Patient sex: M
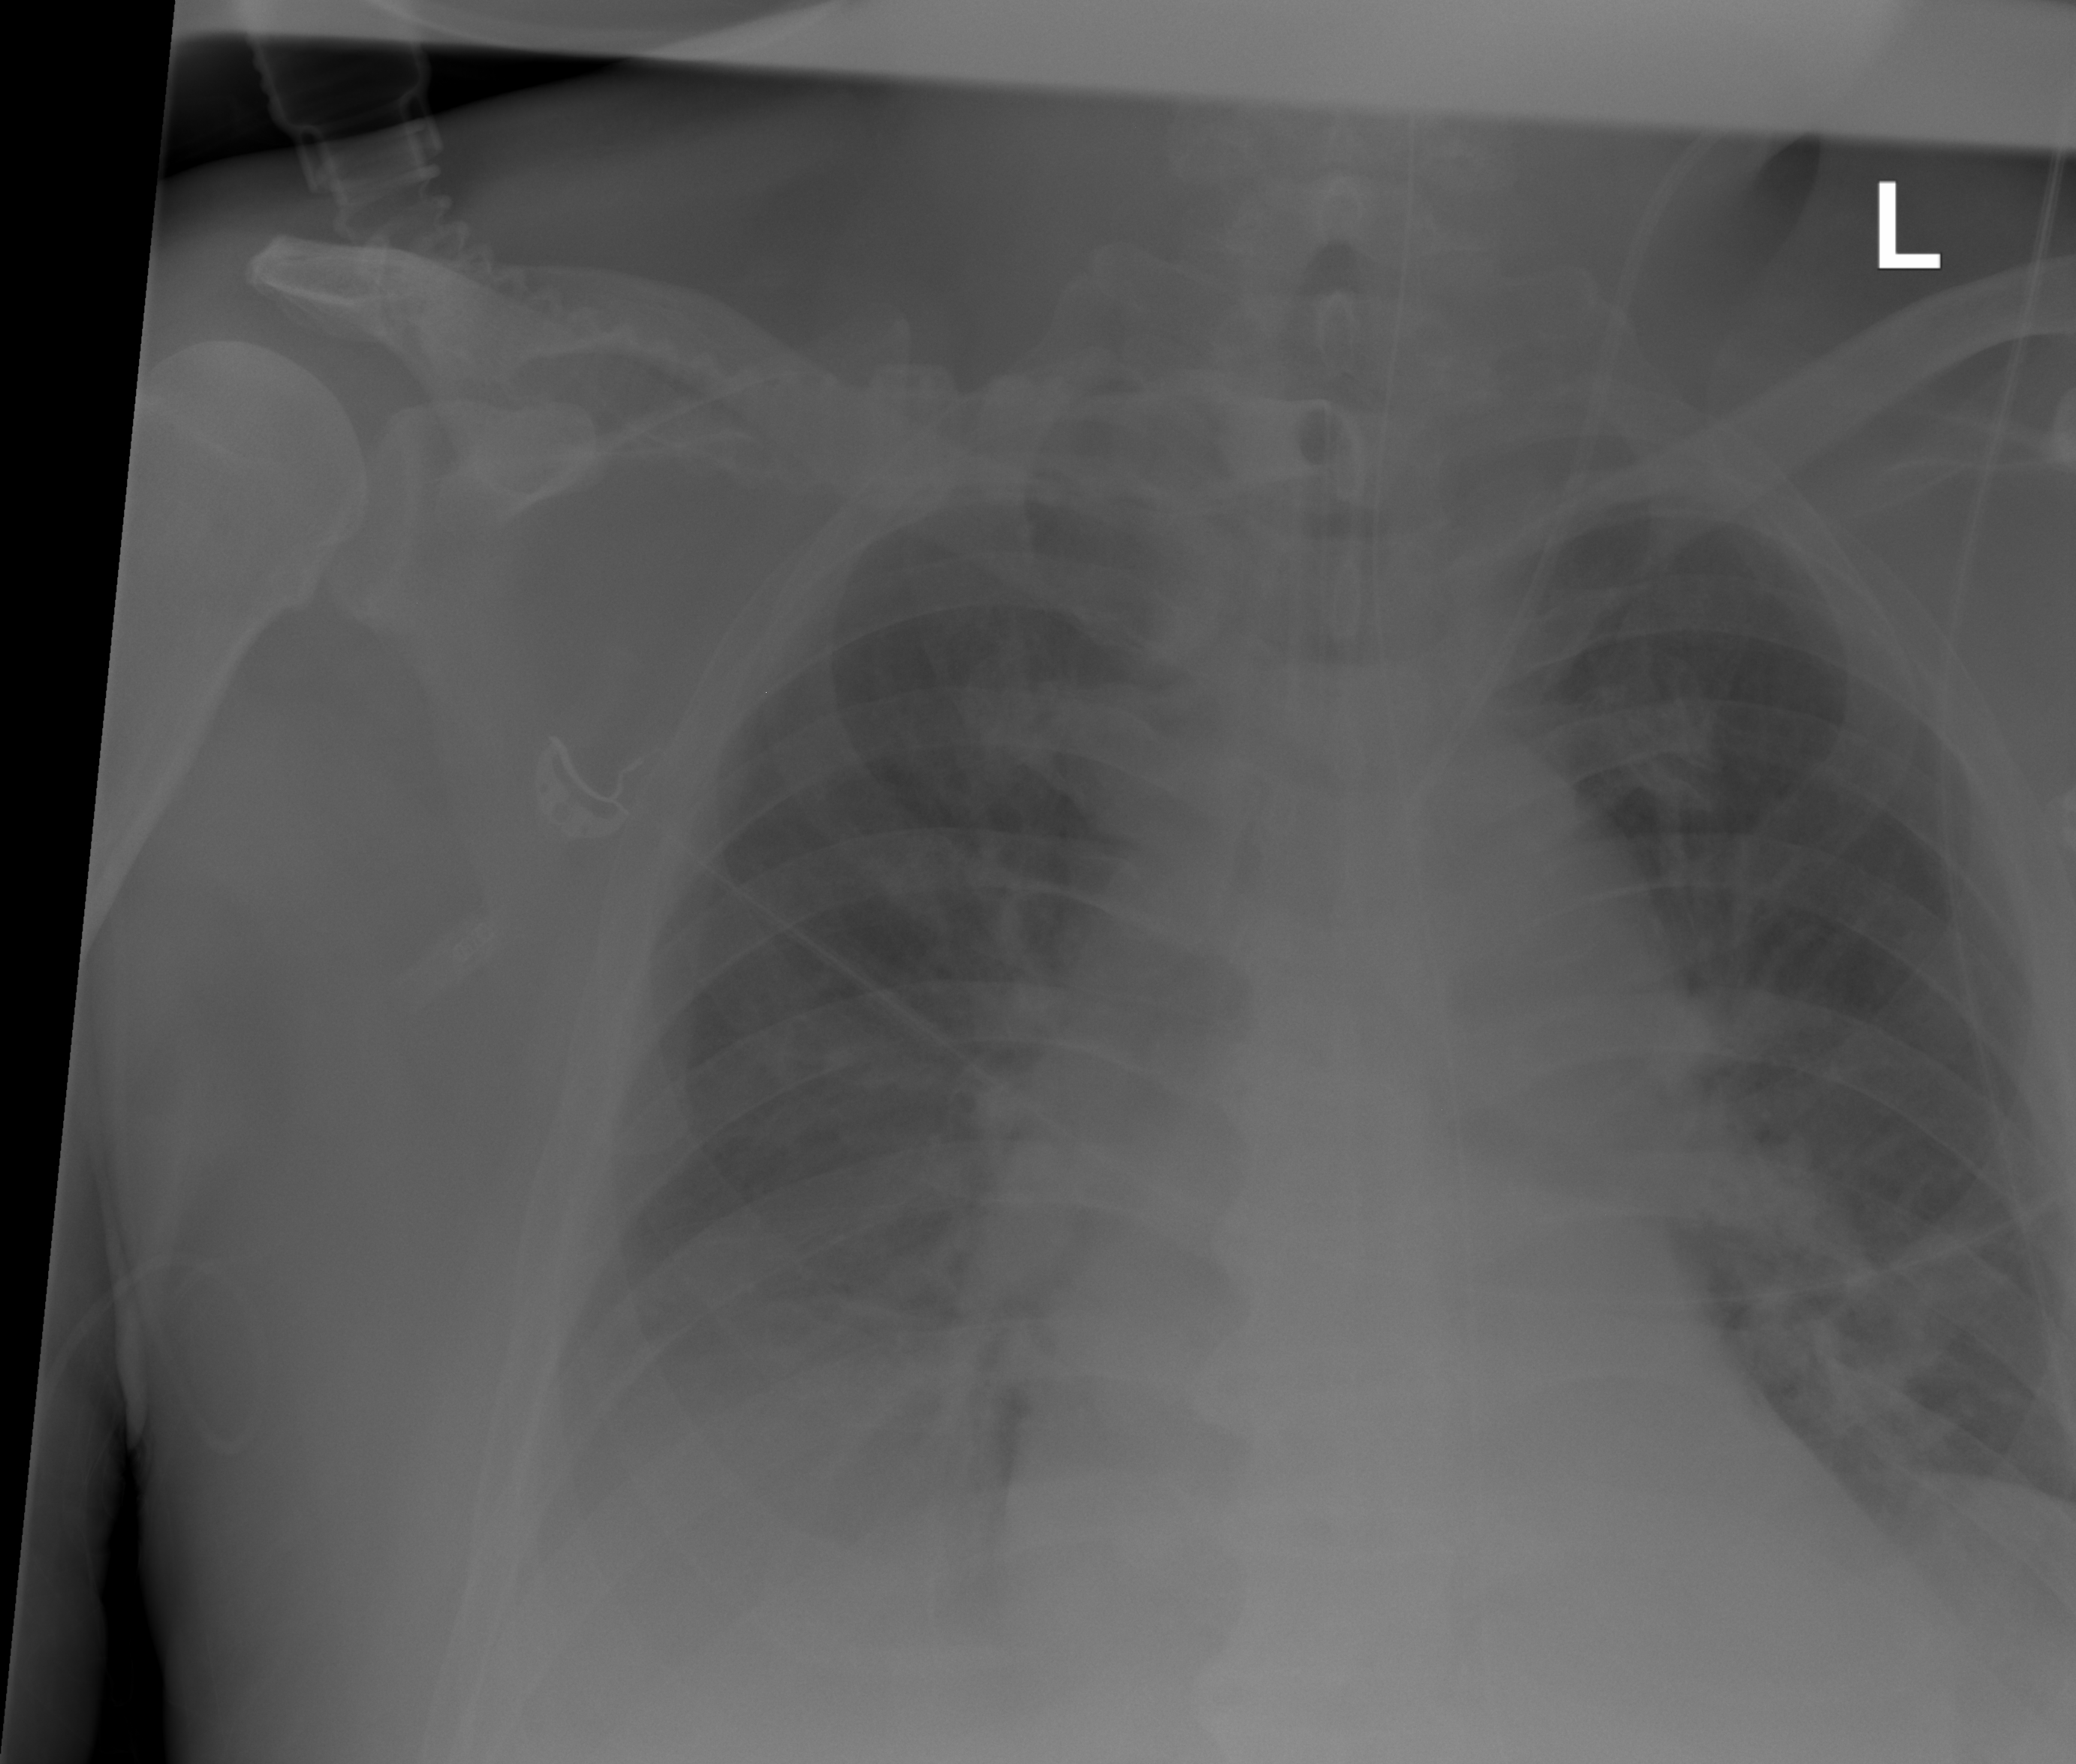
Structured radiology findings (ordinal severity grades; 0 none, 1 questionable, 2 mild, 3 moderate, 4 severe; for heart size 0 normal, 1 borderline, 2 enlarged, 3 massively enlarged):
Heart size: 0
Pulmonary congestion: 0
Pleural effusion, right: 2
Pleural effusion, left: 0
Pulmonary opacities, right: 2
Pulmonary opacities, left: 0
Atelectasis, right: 2
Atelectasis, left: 0